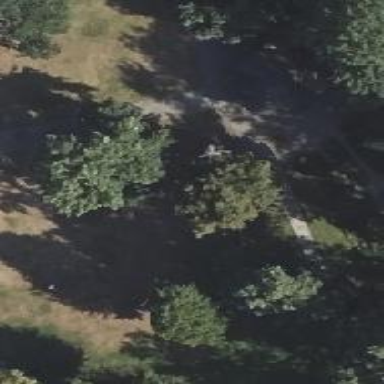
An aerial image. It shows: Landmark tree with broadleaved deciduous leaves.